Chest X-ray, PA view. Patient: 52 years old, sex M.
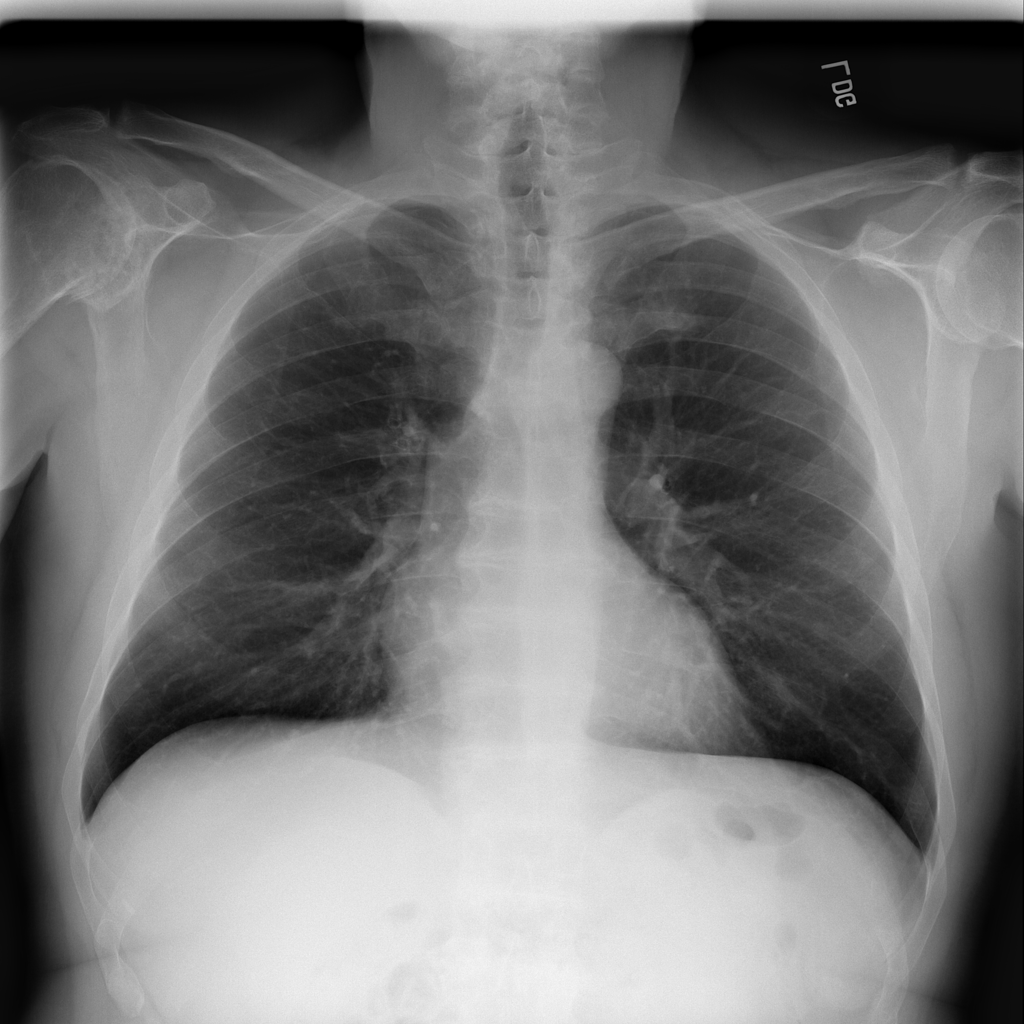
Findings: No Finding